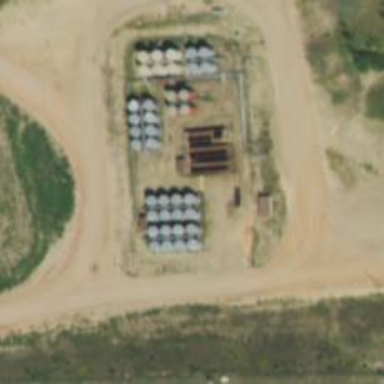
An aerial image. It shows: Storage tank that is man-made.